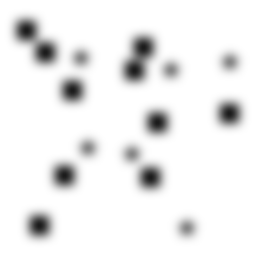
Squares: 10
Triangles: 0
Stars: 6
Total shapes: 16